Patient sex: F
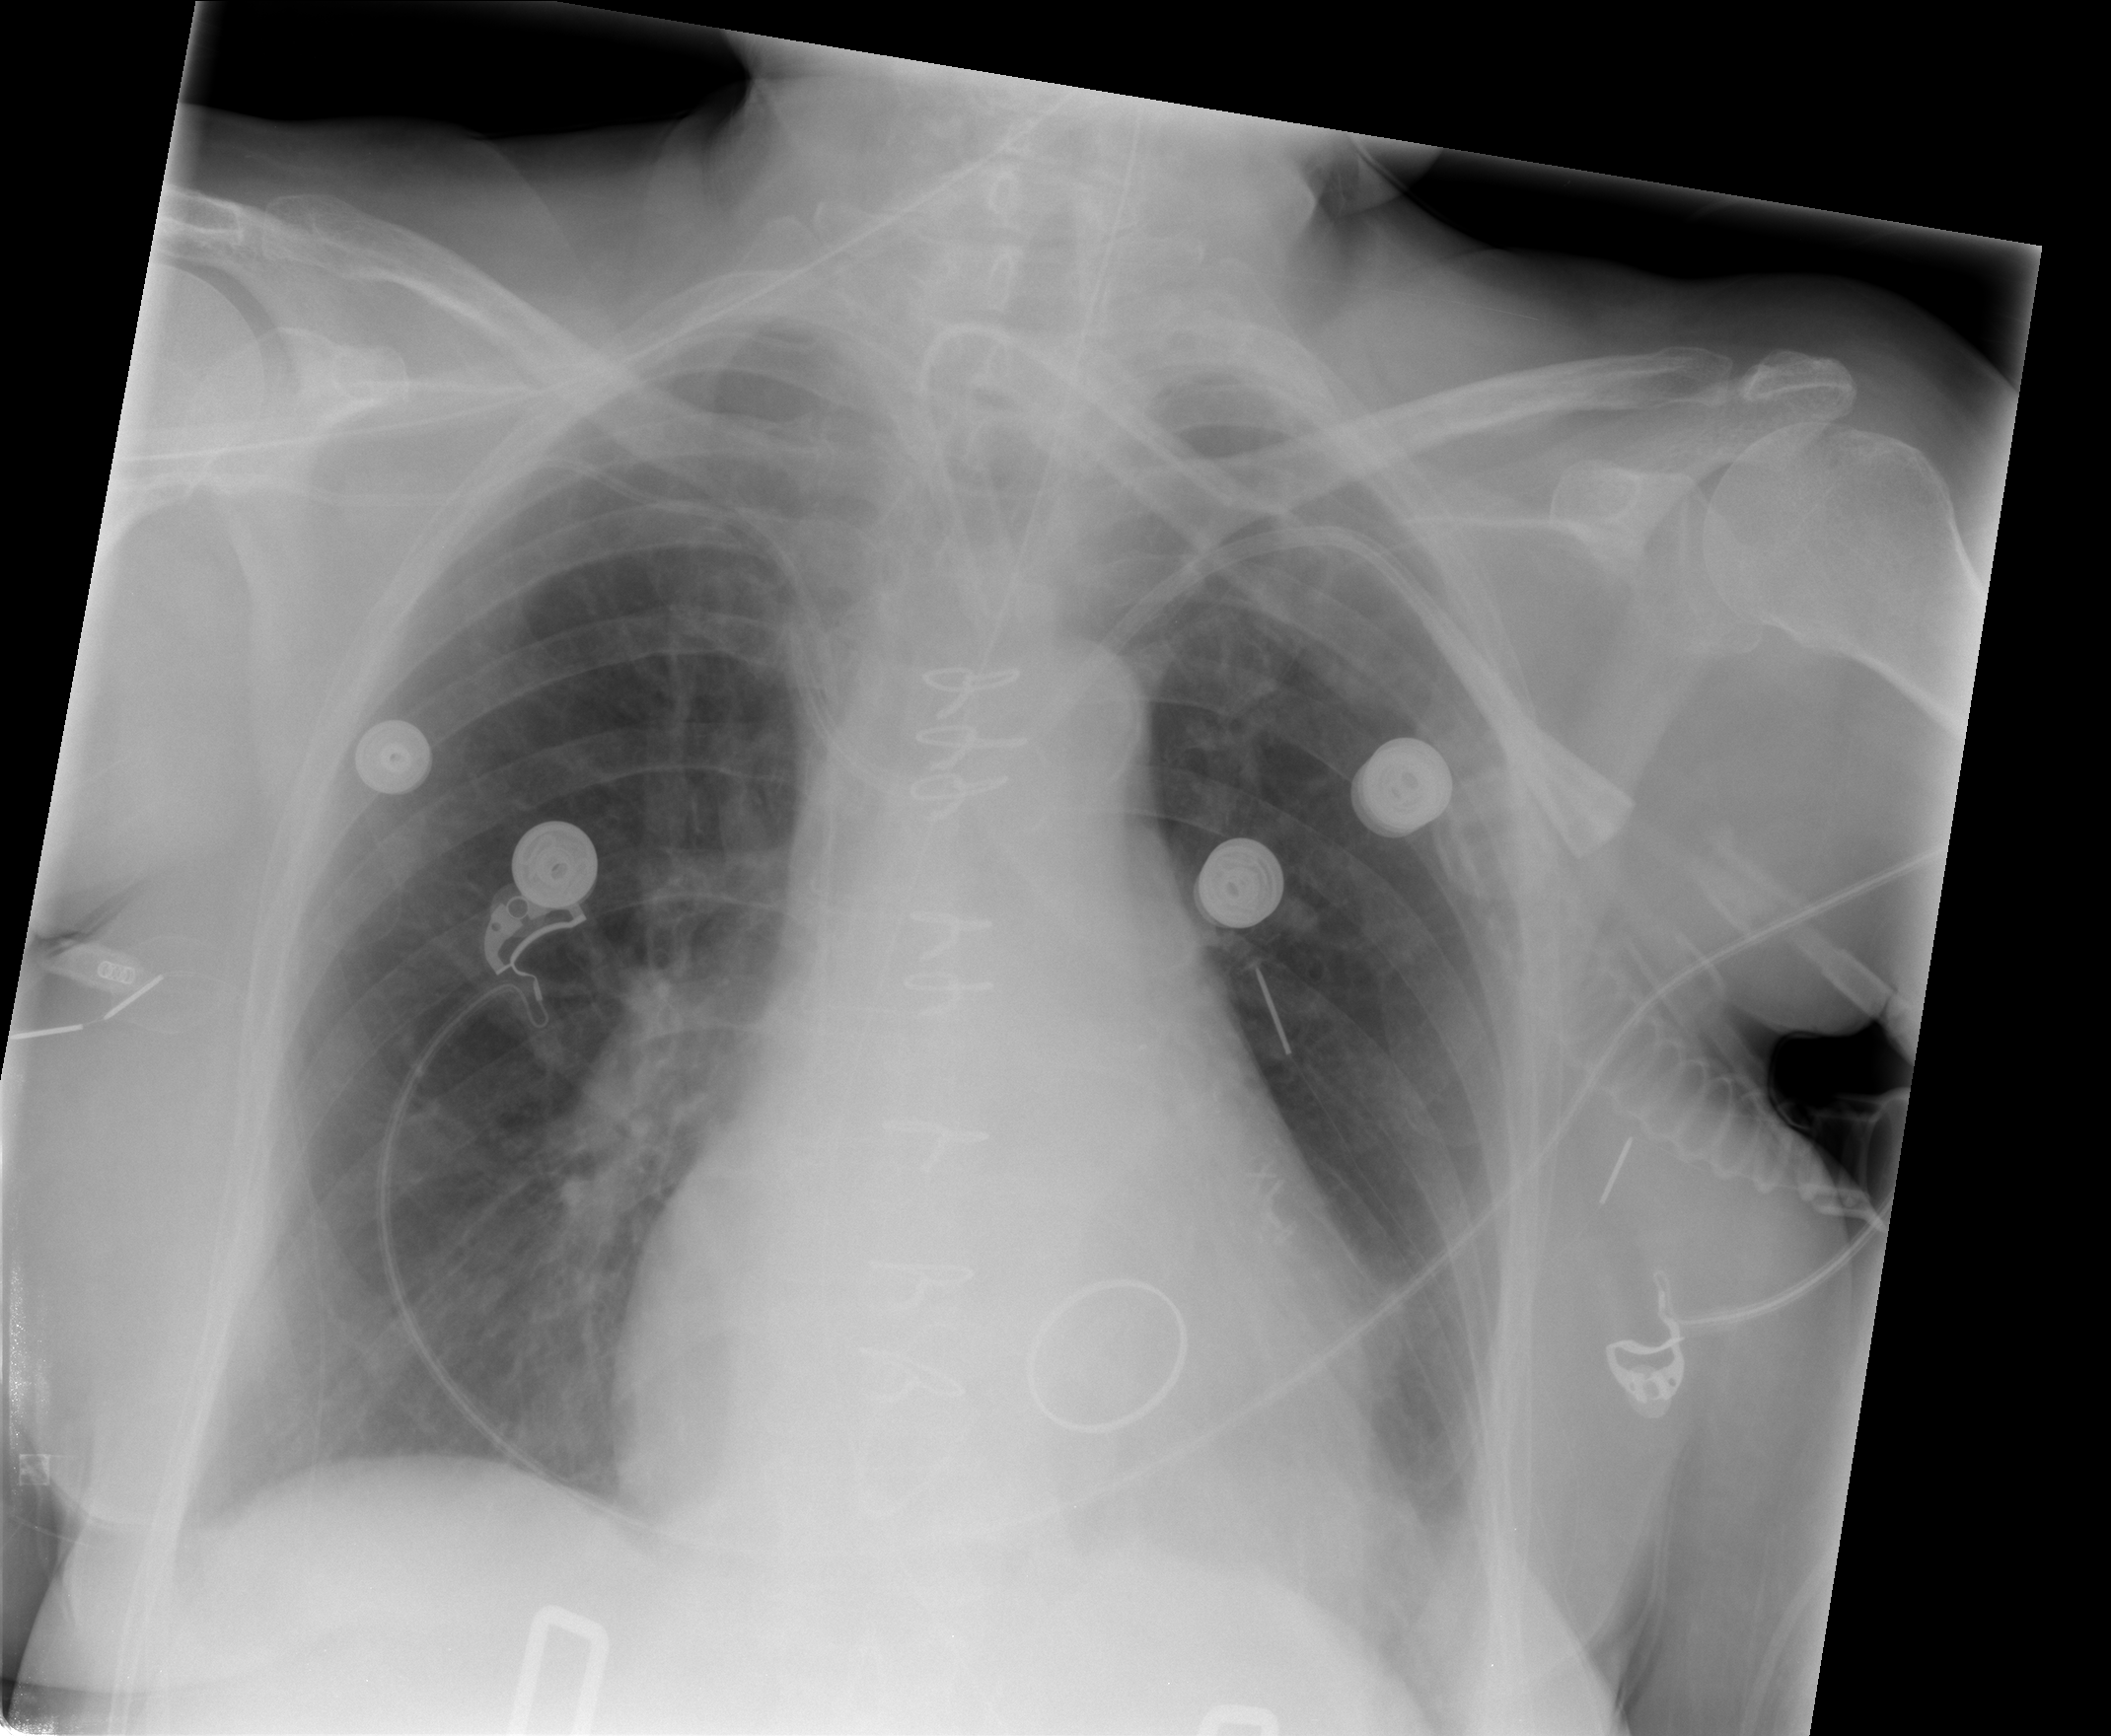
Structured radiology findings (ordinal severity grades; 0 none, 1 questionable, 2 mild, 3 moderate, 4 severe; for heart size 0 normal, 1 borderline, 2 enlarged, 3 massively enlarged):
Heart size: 2
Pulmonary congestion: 0
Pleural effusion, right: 1
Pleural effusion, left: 0
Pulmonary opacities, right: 0
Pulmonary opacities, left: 0
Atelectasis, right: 0
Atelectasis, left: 2